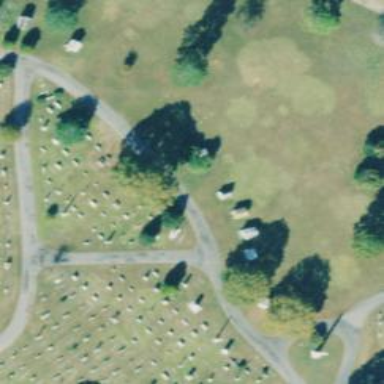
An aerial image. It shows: Historic memorial.